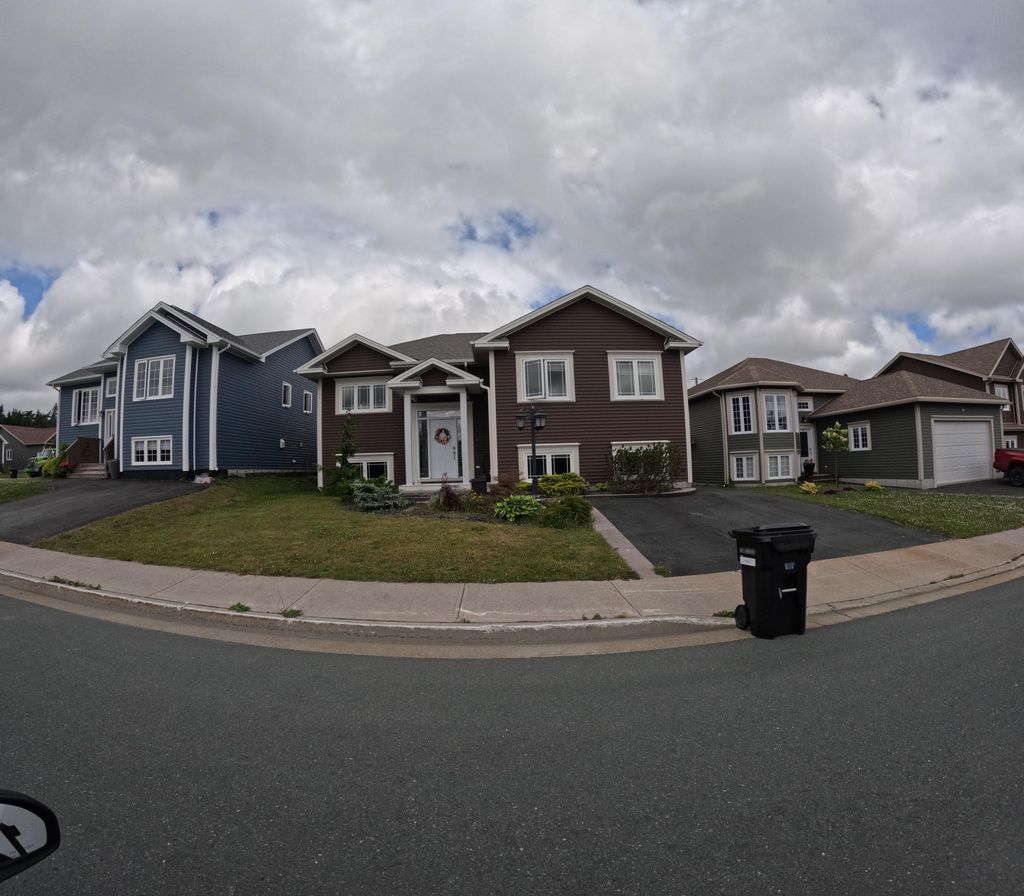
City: st_johns